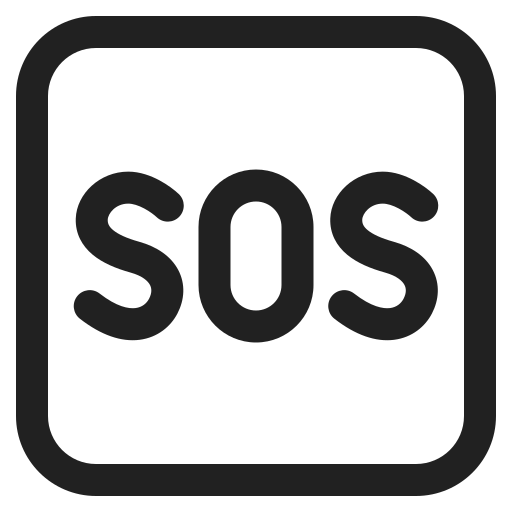
sos button high contrast